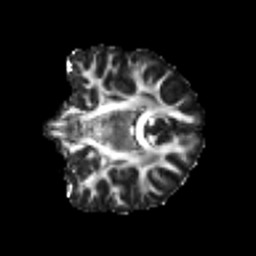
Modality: FA
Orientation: coronal
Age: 24
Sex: female
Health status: healthy
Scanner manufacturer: siemens
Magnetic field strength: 3 T
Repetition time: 3.6 s
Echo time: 0.092 s